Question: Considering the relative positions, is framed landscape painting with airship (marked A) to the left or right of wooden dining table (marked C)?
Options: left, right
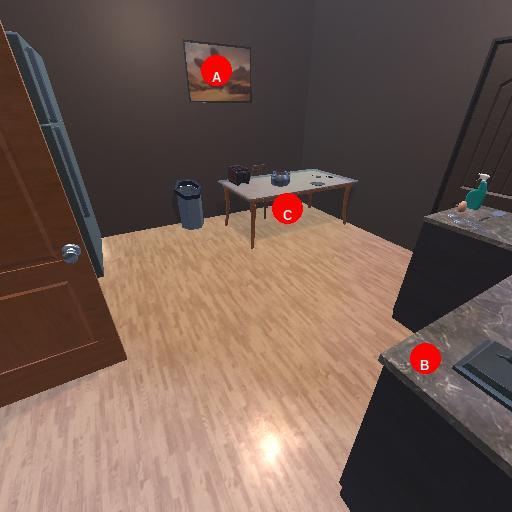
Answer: left